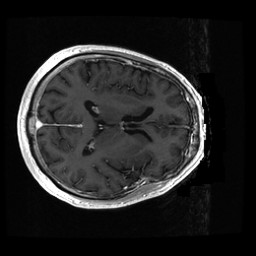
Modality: T1w
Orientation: axial
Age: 68
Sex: male
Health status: ill